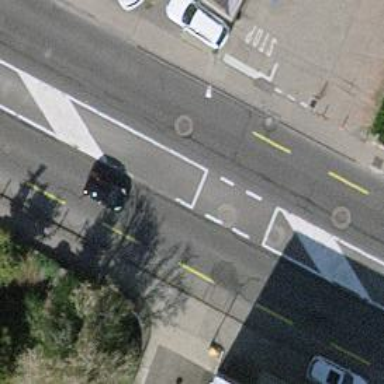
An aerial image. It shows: Primary road with asphalt surface. There are sidewalks on both sides and designated cycle lanes on each side.